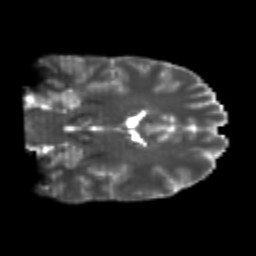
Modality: T2w
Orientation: coronal
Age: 21
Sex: male
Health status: healthy
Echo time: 0.074 s